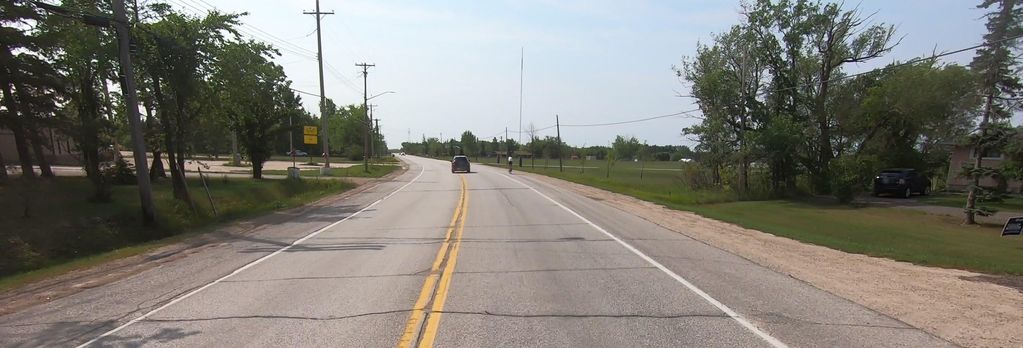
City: winnipeg